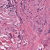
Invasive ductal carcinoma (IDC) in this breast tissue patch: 1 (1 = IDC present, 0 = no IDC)